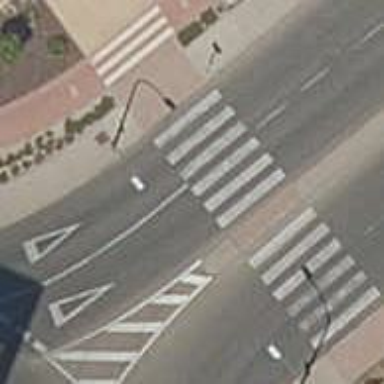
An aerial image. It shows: Uncontrolled crossing on the road.